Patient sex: F
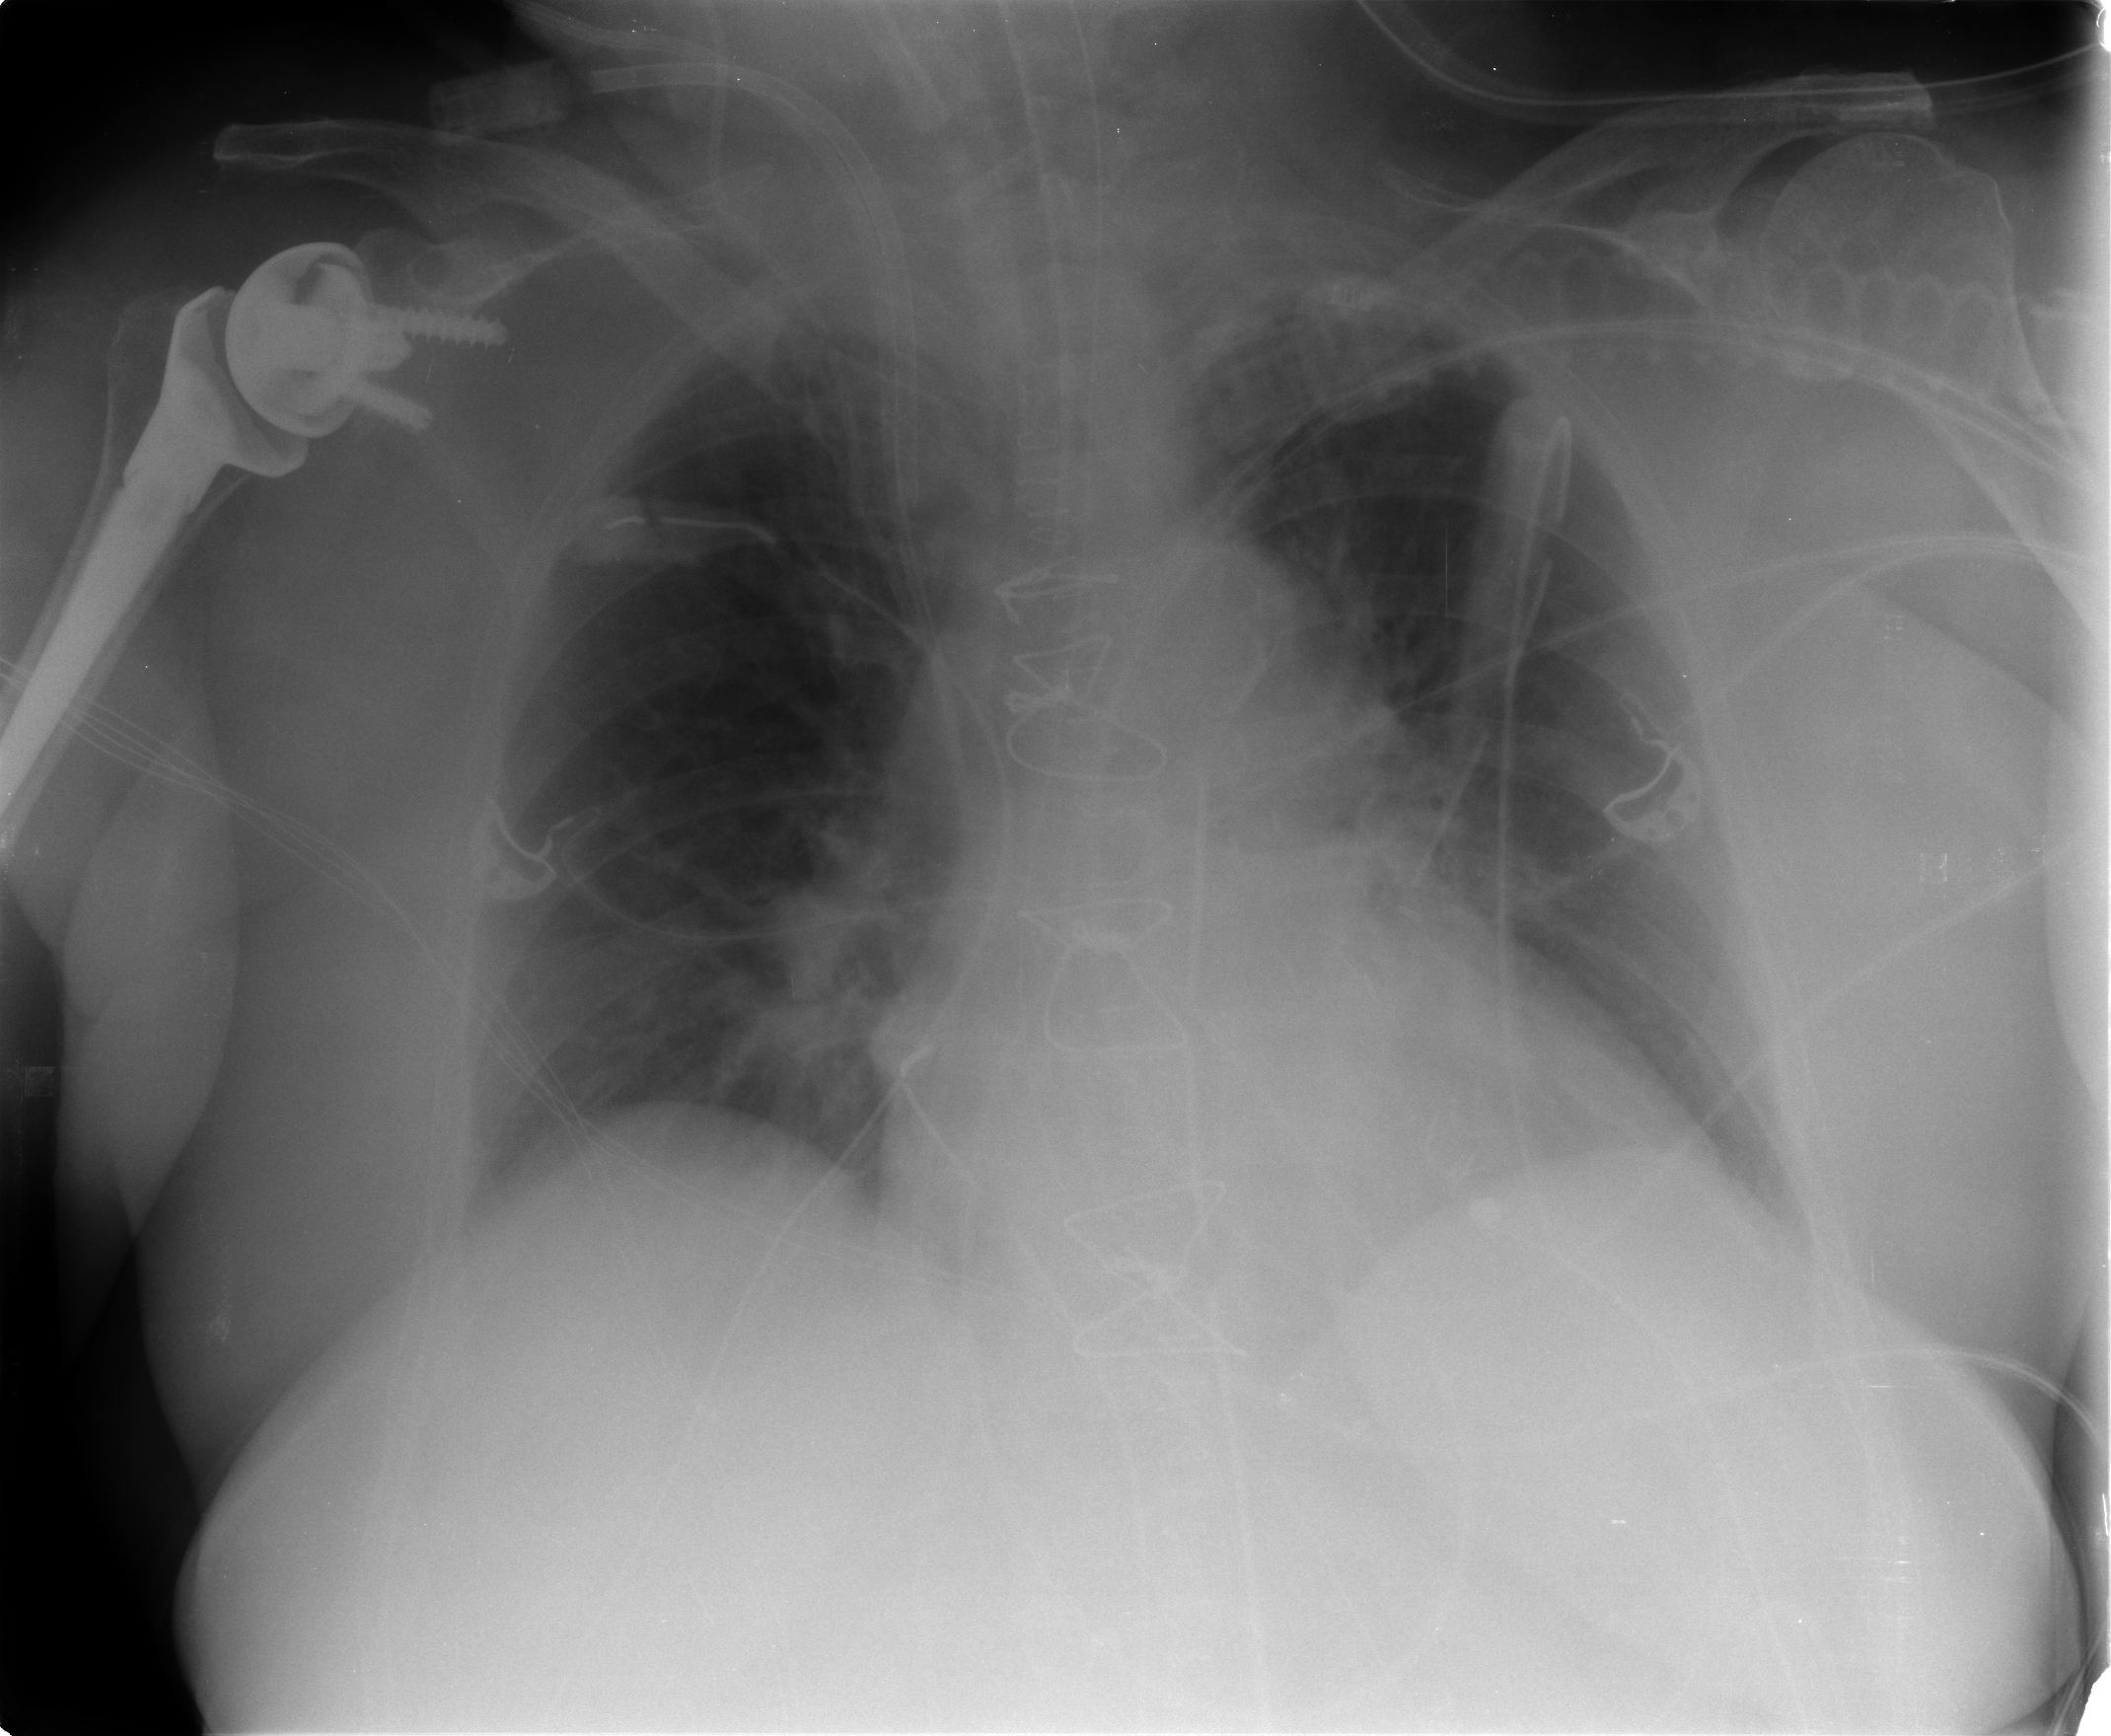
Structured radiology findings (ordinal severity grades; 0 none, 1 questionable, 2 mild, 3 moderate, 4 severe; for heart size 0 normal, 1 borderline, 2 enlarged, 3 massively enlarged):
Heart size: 1
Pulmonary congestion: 1
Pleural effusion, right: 0
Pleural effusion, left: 0
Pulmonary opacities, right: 0
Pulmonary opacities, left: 0
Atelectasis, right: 2
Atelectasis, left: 0